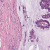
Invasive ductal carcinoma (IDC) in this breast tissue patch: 1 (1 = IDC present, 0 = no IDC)